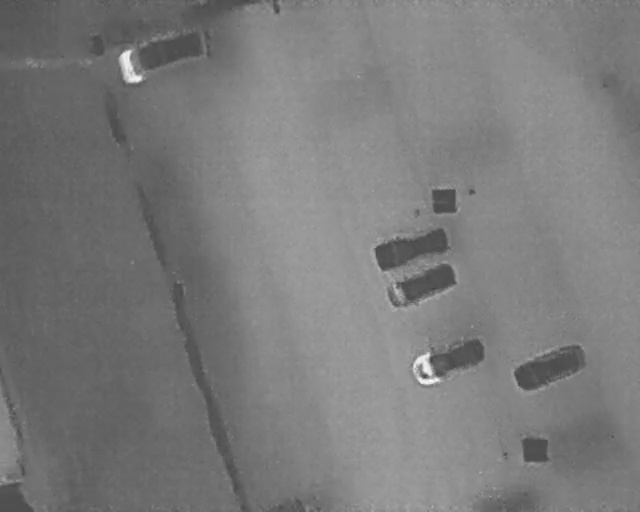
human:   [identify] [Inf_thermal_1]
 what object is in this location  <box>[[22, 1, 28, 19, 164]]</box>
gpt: <ref>1 large car at the top left</ref>